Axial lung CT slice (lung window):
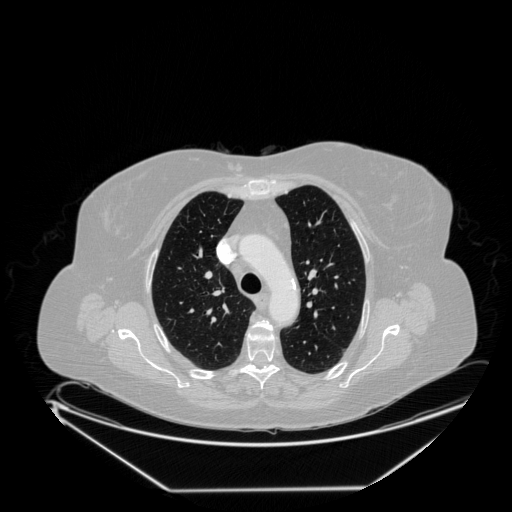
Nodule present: no